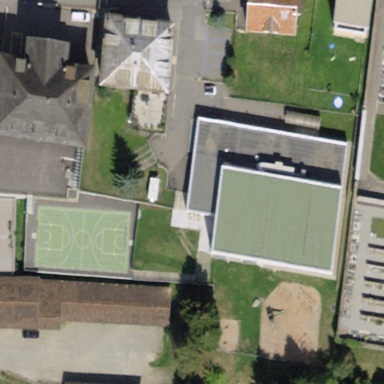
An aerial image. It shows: School.